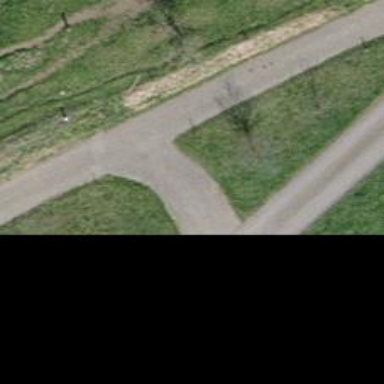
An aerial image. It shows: Well-maintained track road of grade 1.